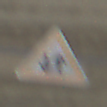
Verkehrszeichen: Gegenverkehr
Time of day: MorningAfternoon
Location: Roofed (Suburban)
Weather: PartlyCloudy
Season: Winter
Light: Natural